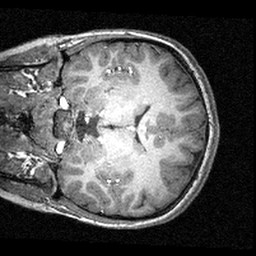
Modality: T1w
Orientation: coronal
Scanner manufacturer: siemens
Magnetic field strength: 3 T
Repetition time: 1.57 s
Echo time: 0.00304 s